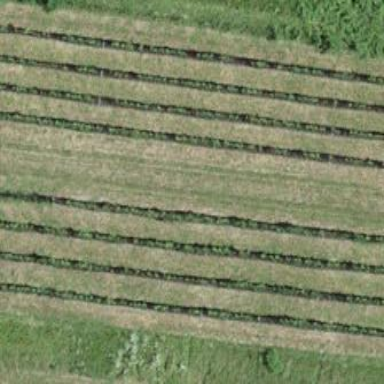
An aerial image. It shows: Vineyard.